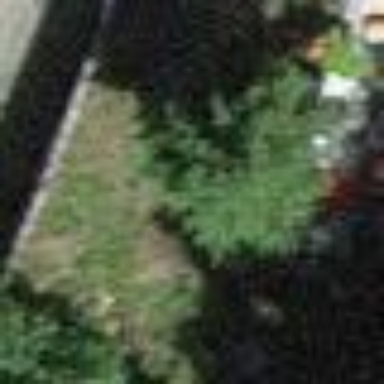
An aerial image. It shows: Group of garages.